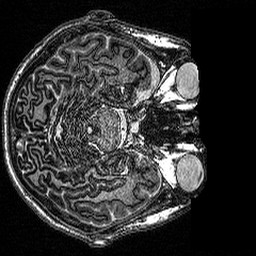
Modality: MP2RAGE
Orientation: axial
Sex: male
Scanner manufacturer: siemens
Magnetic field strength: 3 T
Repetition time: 5 s
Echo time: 0.00292 s